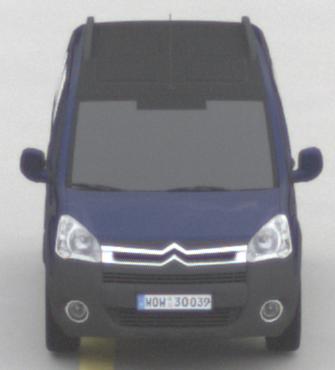
Make: Citroen
Model: Berlingo Kombi VTi 120
Detailed model: Berlingo (II) Kombi
Model produced from: 2009/12
Model produced until: 2012/03
Doors: 5
Color: blue
Road condition: dry road
Daytime: morning or afternoon
Contrast: low contrast